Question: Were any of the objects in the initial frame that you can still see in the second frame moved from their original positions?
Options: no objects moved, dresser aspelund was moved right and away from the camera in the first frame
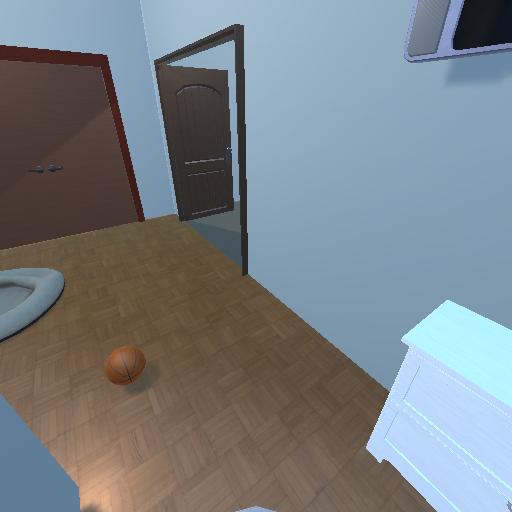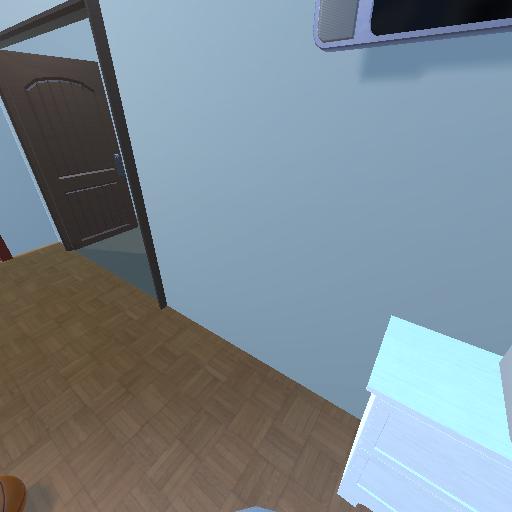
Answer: no objects moved